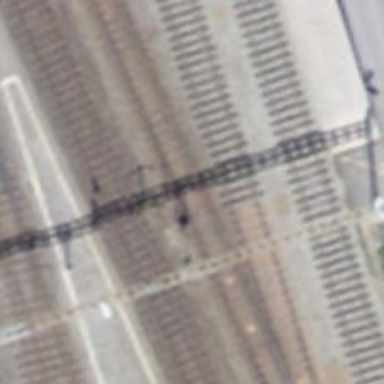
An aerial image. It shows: Railway switch.